Question: I currently have:
'''
@Override
public View getView(int position, View convertView, ViewGroup parent) {
if (convertView == null) {
convertView = mInflater.inflate(R.layout.grid_contact_item, null);
}
BaseContact contact = this.getItem(position);
TextView text = (TextView) convertView.findViewById(R.id.contact_name);
if (contact.getName() != null && !contact.getName().equals("")) {
text.setText(contact.getName());
}
ImageView contactIcon = (ImageView) convertView.findViewById(R.id.contact_image);
if ((contact.getPhotoURI() != null && !contact.getPhotoURI().toString().equals(""))) {
Picasso.with(this.ctx).load(contact.getPhotoURI()).transform(new CircleTransform()).into(
contactIcon);
} else if ((contact.getPhotoURI() == null || contact.getPhotoURI().toString().equals(""))
&& (contact.getPhotoThumbURI() != null && !contact.getPhotoThumbURI().toString()
.equals(
""))) {
Picasso.with(this.ctx).load(contact.getPhotoThumbURI()).transform(new CircleTransform()).into(
contactIcon);
} else {
Picasso.with(this.ctx).load(R.drawable.contact_no_picture).transform(new CircleTransform()).into(
contactIcon);
}
return convertView;
}
'''
I would like to replicate what the people app has similar to this:

Now, judging by <URL>.
I would be able to have a custom view dedicated to just the section, but I don't quite grasp how to figure out whether a position would be a section or not, also if a section is empty, how would it be omitted?
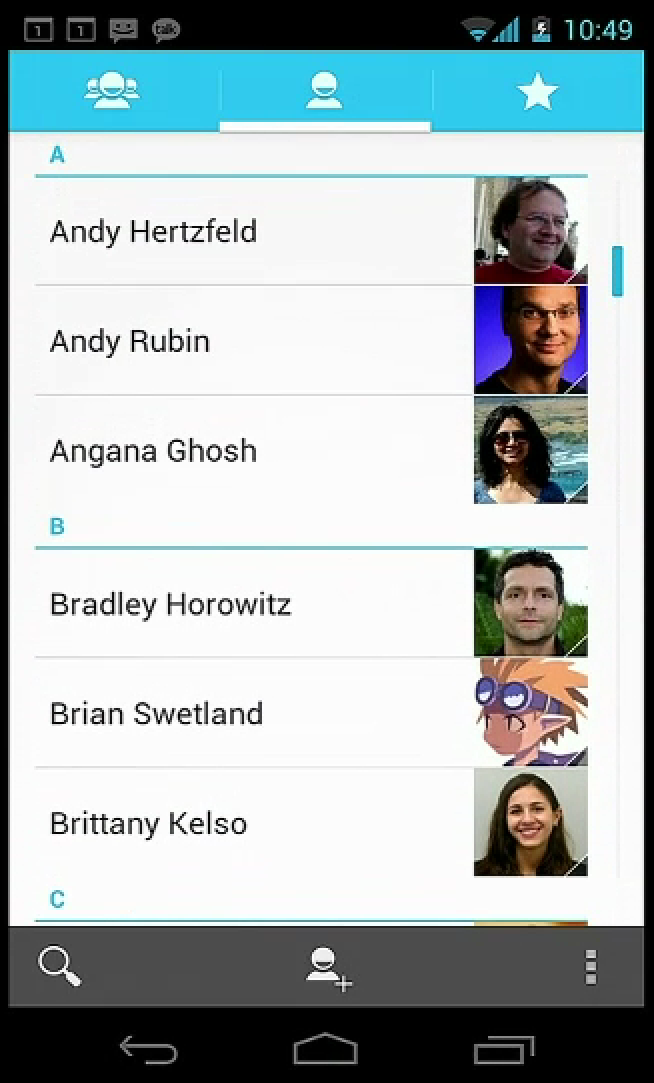
Answer: About multi rows:
You must override two methods of your adapter:
'''
@Override
public int getItemViewType(int position) {
//your logic. as example:
return getItem(position).getTitle()==null?0:1
}
@Override
public int getViewTypeCount() {
return 2;
}
'''
And then in your getView():
'''
public View getView(etc...){
if(convertView == null){
switch(getItemViewType(position)){
//ugly things happen here...
case 0: //create view 0 + viewHolder0 and other stuff
break;
case 1: //create view 1 + viewHolder1 and other stuff
break;
....
return covertView;
}
'''
If you don't wanna write custom adapter just use StickyListHeaders
<URL>